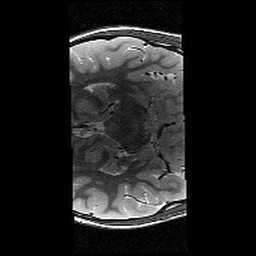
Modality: T2w
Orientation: axial
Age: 12
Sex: male
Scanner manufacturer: siemens
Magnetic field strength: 3 T
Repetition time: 9.23 s
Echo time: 0.067 s